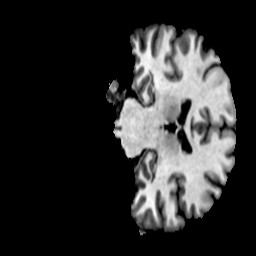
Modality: T1w
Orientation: coronal
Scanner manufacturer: ge
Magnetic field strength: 3 T
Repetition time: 0.00766 s
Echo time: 0.003476 s